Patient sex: F
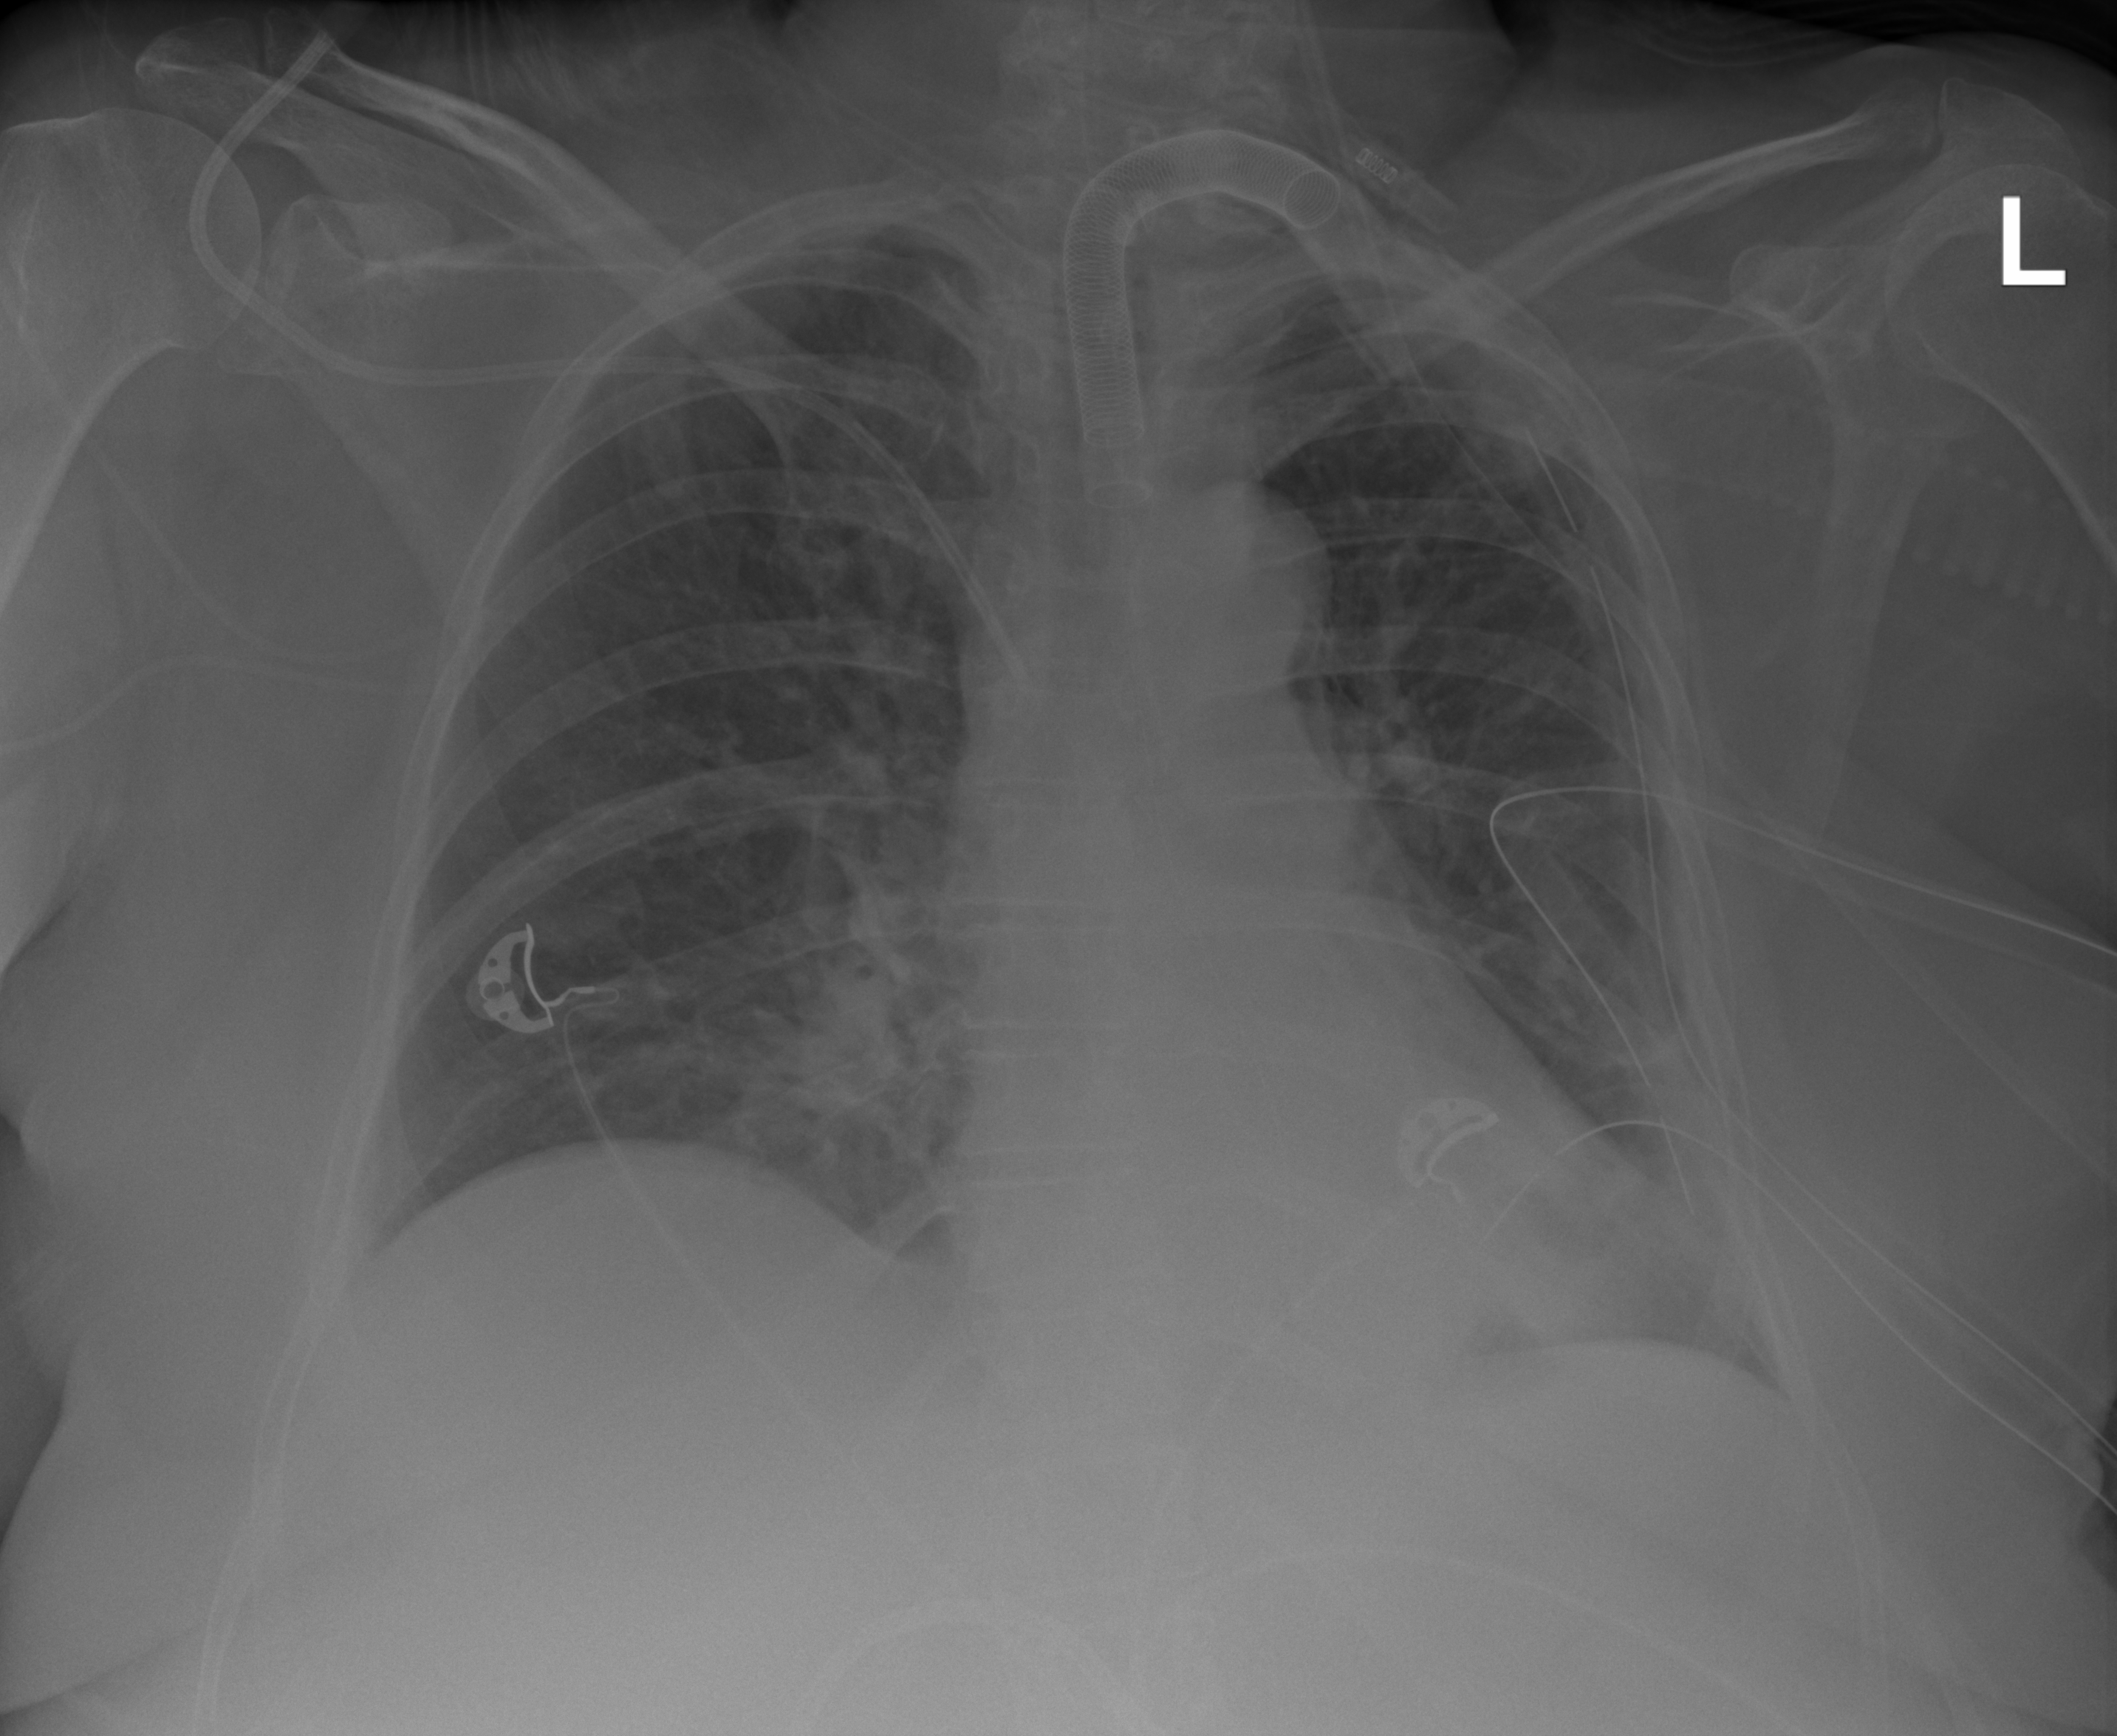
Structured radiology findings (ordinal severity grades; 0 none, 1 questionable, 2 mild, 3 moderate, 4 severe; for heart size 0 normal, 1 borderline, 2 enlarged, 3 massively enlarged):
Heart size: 2
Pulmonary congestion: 2
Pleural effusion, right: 2
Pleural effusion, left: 1
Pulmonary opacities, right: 0
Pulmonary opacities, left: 0
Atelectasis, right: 2
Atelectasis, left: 2